Aerial crown-view tile of a tropical tree (Barro Colorado Island, Panama), acquired 20250317:
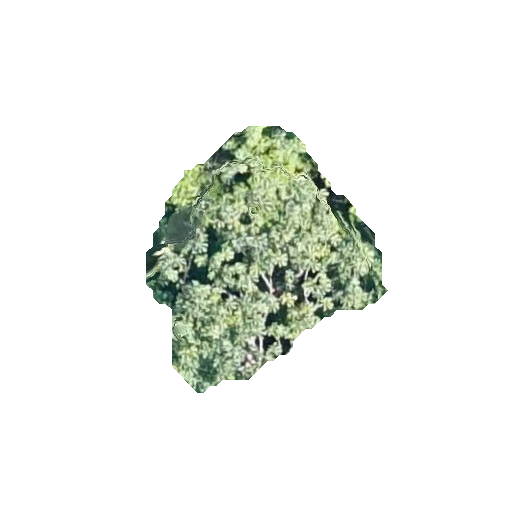
Species: Cecropia insignis
GBIF accepted scientific name: Cecropia insignis
Crown area: 59.851 m²